Brain MRI, t1w sequence, axial 2D slice.
Patient: age 50, sex F, weight 78 kg, height 1.78 m
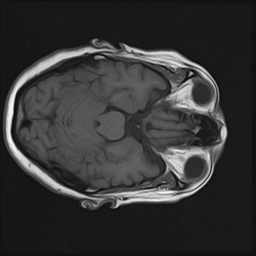